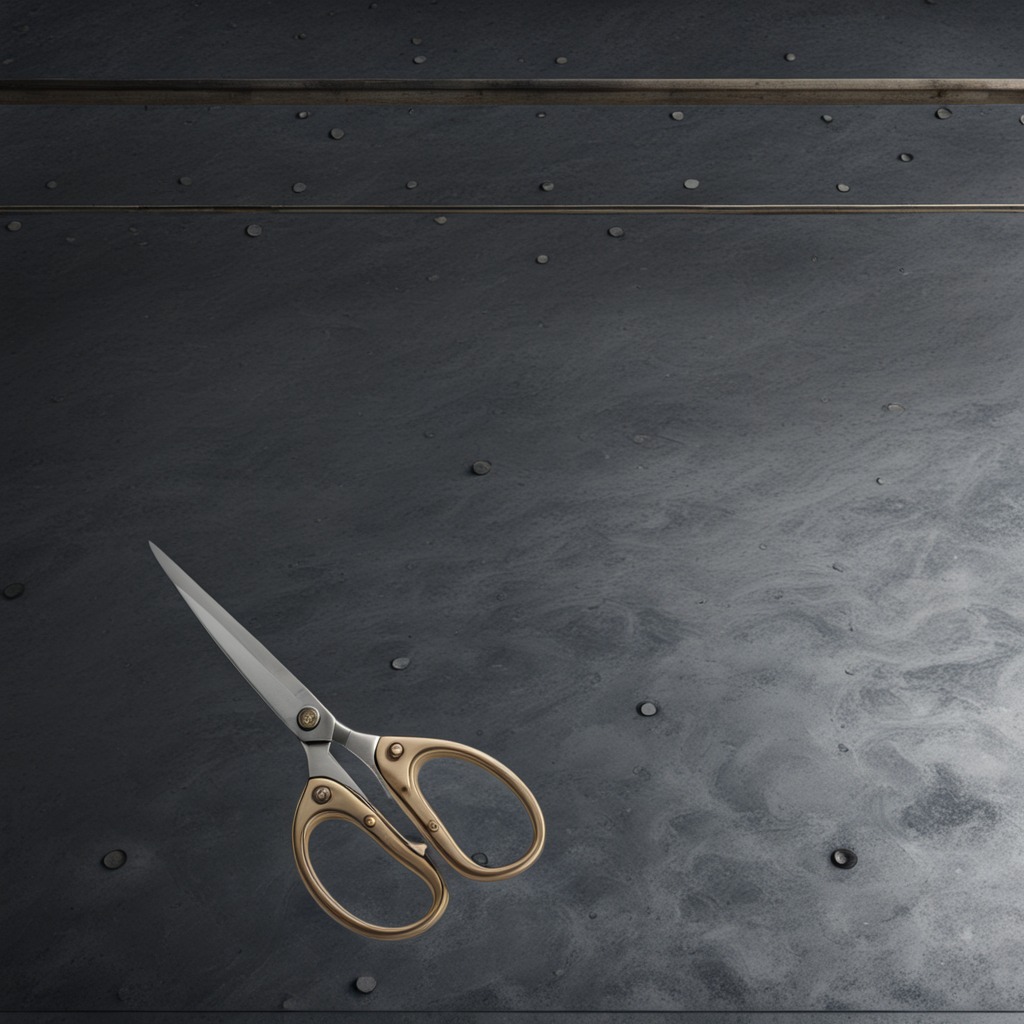
A scissor is lying on a cold steel table in a mining workshop gritty textures.